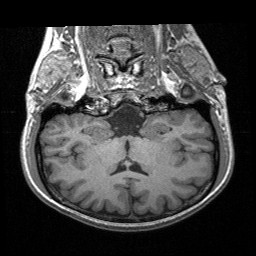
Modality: T1w
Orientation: sagittal